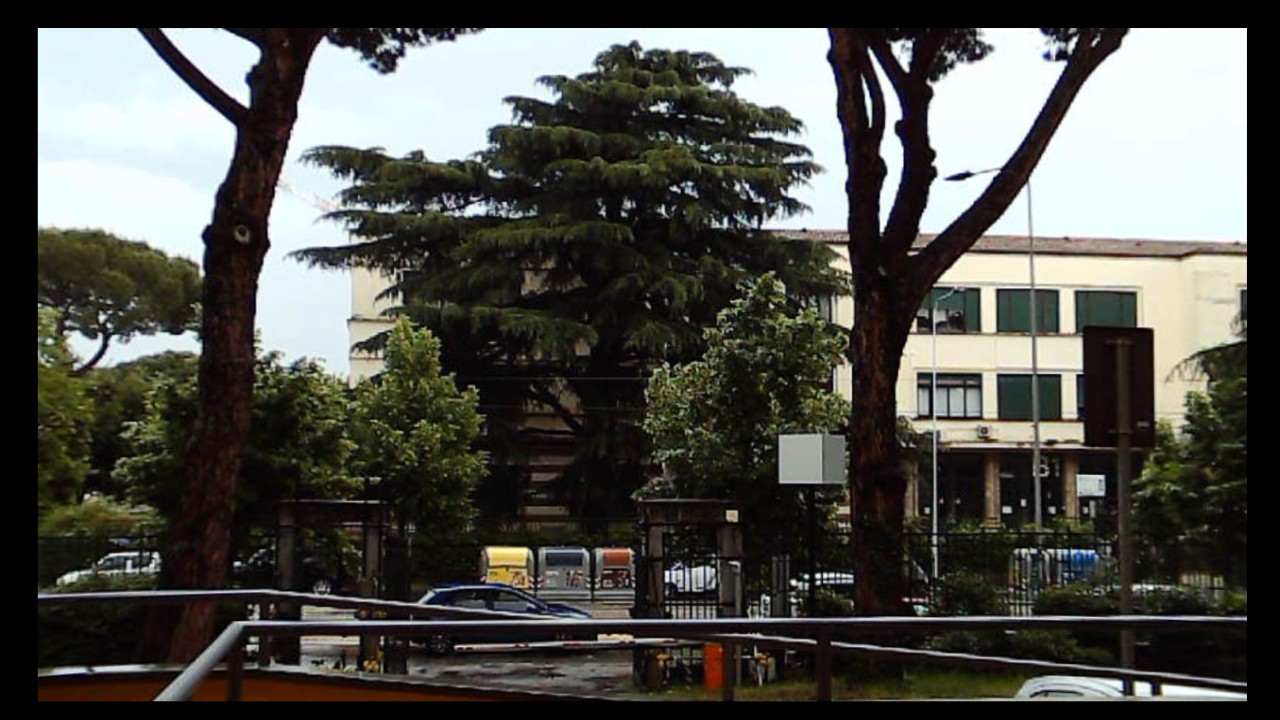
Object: DarwinFPV cineape20